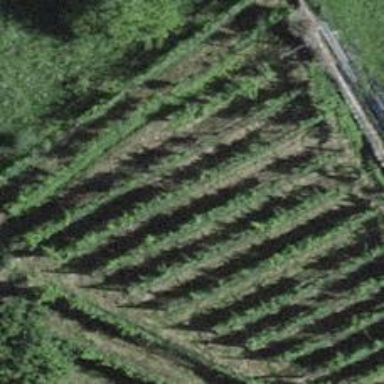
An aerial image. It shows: Beautiful vineyard in the countryside.